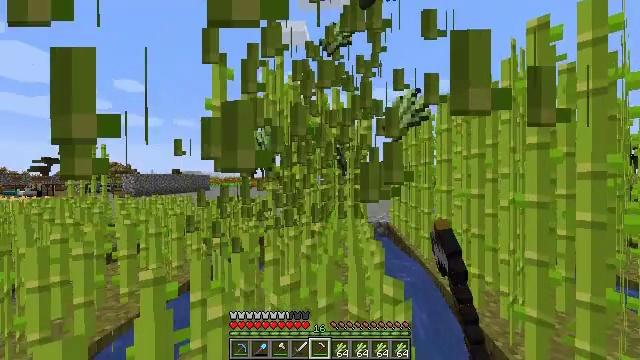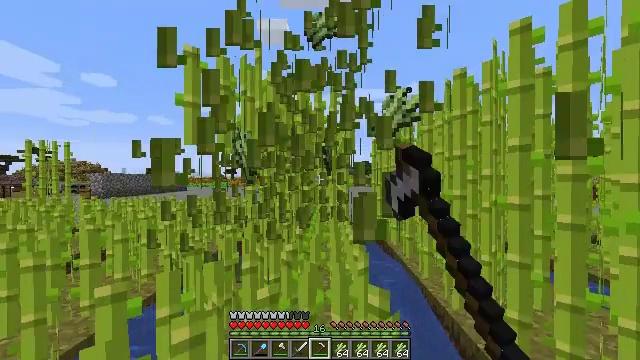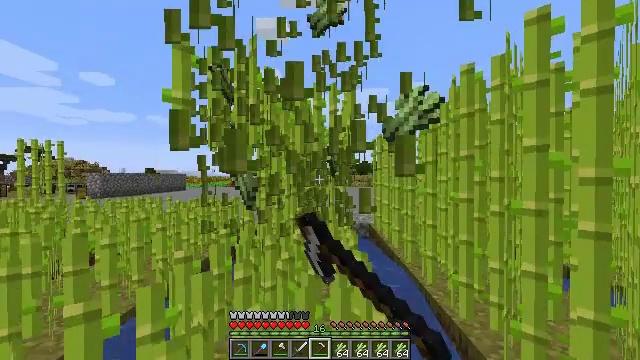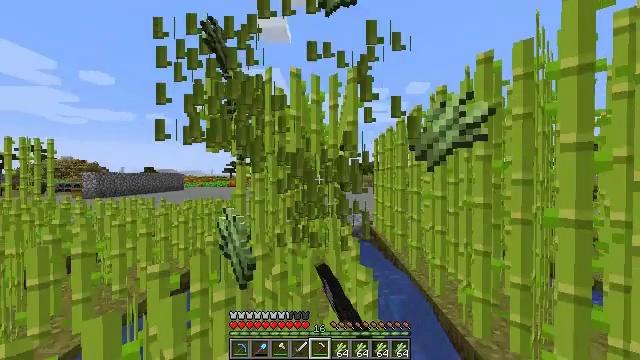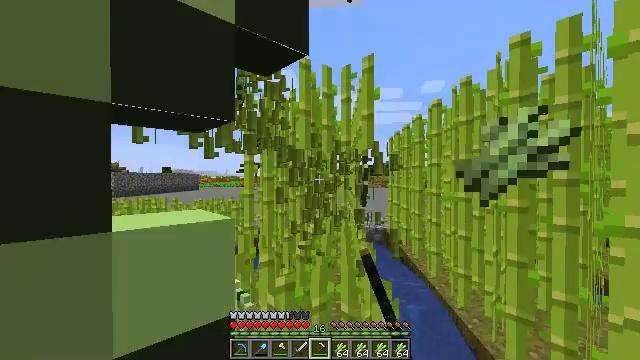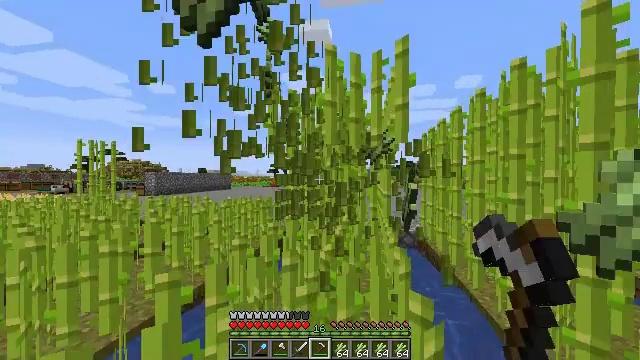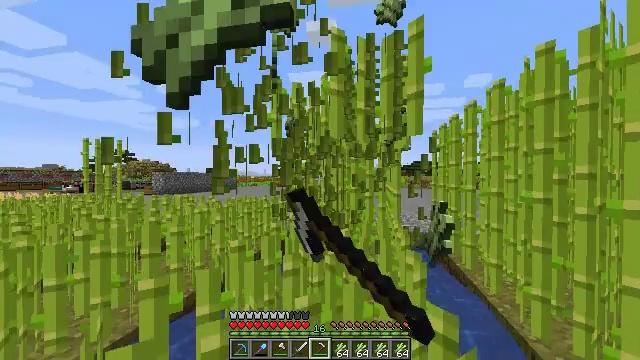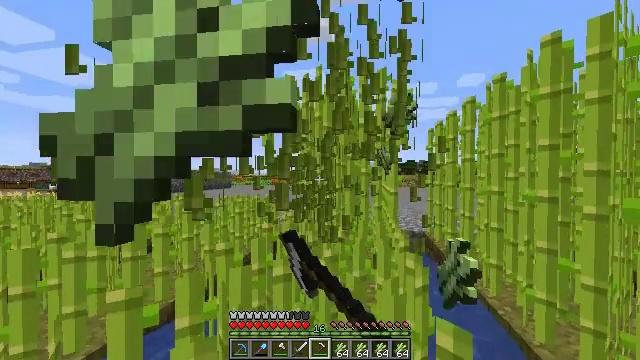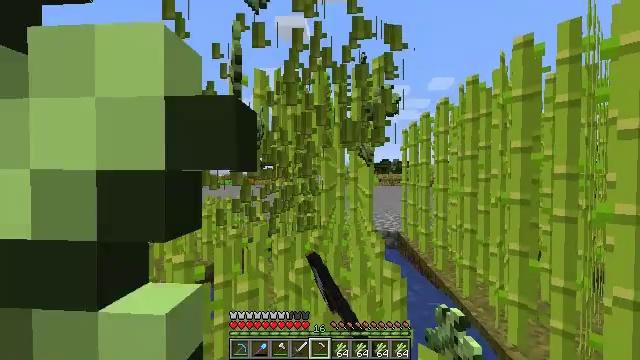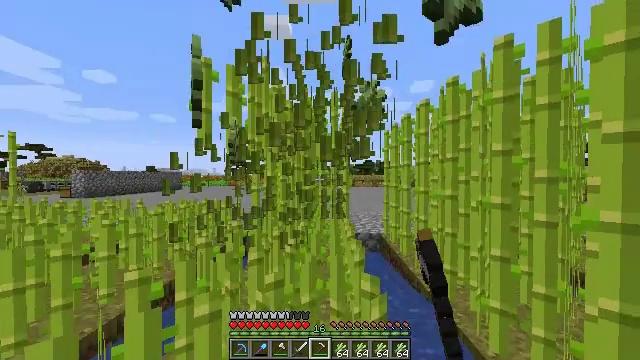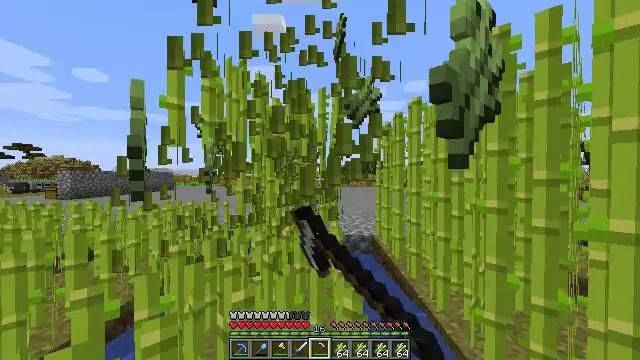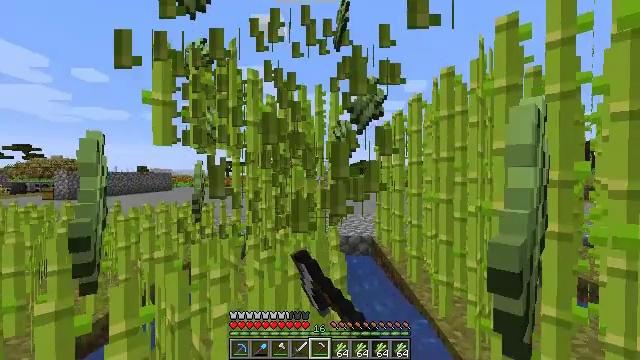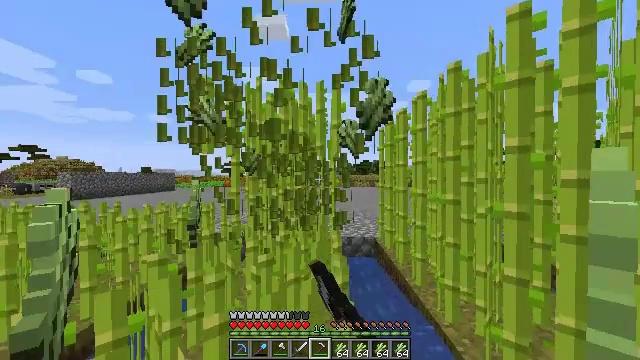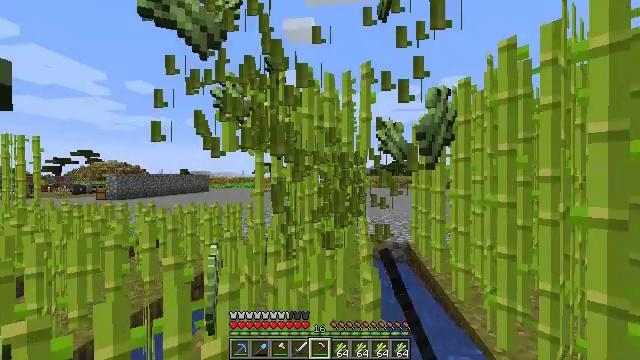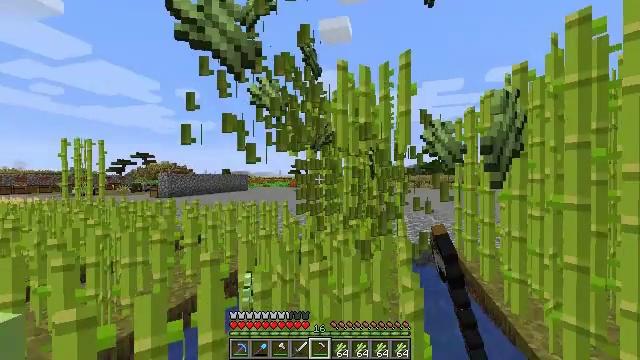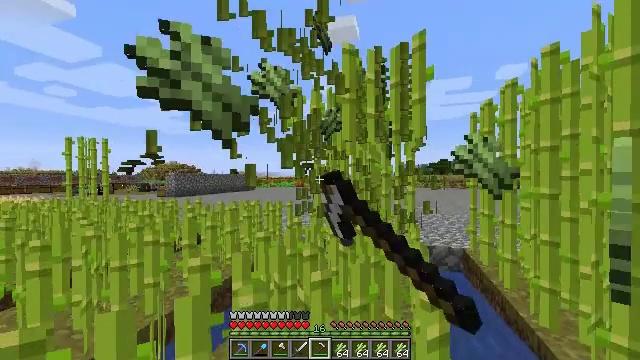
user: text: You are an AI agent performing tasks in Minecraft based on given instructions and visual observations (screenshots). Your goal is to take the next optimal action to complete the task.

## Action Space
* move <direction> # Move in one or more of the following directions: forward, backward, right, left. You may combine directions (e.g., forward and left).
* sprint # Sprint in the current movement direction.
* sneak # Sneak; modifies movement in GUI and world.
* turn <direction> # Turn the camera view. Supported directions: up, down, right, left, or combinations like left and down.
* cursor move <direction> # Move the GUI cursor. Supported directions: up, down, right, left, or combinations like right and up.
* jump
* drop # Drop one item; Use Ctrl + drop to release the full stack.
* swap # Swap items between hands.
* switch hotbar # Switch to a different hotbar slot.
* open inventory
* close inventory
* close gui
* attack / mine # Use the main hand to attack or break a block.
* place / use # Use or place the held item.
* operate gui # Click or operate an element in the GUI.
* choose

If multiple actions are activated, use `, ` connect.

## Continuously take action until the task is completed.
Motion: motion action
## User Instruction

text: Collect sugar cane near water sources.
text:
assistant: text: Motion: move forward, turn right, attack / mine
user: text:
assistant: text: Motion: move forward, attack / mine
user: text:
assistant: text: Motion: move forward, attack / mine
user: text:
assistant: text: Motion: move forward, turn left, attack / mine
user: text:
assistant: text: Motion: move forward, turn left, attack / mine
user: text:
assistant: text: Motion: move forward, turn left, attack / mine
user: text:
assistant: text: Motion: move forward, turn right, attack / mine
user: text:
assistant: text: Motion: move forward and move right, turn right, attack / mine
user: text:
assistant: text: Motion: move forward and move right, turn right, attack / mine
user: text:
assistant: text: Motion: move forward and move right, turn right, attack / mine
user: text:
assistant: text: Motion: move forward, attack / mine
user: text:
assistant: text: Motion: move forward, attack / mine
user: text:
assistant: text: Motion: move forward, turn left, attack / mine
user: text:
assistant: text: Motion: move forward, turn left, attack / mine
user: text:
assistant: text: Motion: move forward, turn left, attack / mine
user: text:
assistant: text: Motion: move forward, attack / mine
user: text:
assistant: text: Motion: move forward, turn right, attack / mine
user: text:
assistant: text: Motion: move forward, turn right, attack / mine
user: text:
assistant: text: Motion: move forward, turn right, attack / mine
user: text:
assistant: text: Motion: move forward, attack / mine
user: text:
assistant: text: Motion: move forward, attack / mine
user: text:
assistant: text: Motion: move forward, attack / mine
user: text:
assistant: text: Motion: move forward, turn left, attack / mine
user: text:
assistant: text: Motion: move forward, turn left, attack / mine
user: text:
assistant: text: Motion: move forward, attack / mine
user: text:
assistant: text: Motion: move forward, turn right, attack / mine
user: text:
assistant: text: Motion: move forward, turn right, attack / mine
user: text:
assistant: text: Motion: move forward, turn right, attack / mine
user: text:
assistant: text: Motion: attack / mine